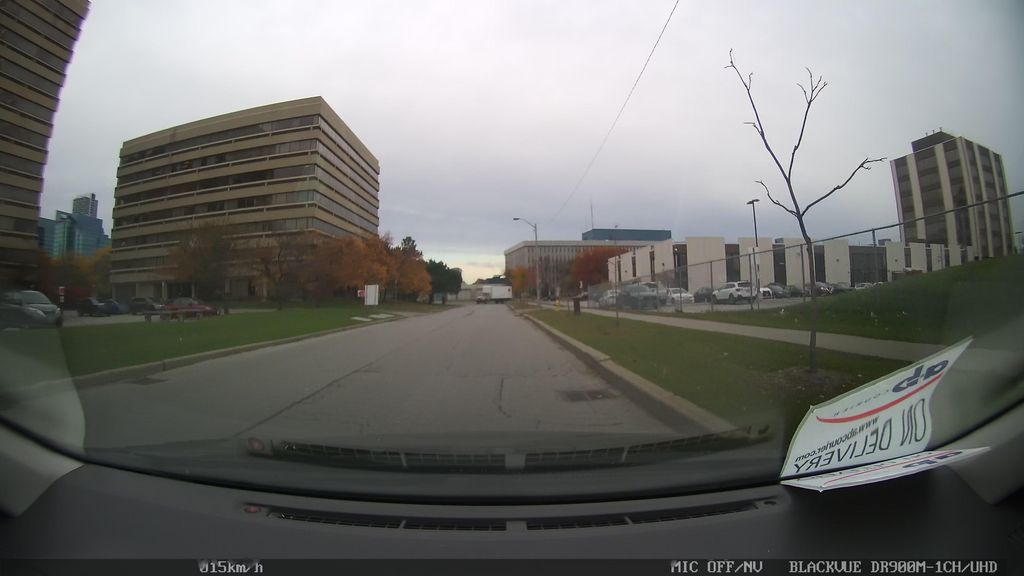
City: toronto